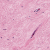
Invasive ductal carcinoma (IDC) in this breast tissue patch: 0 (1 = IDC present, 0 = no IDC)